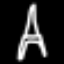
Label: The Eiffel Tower